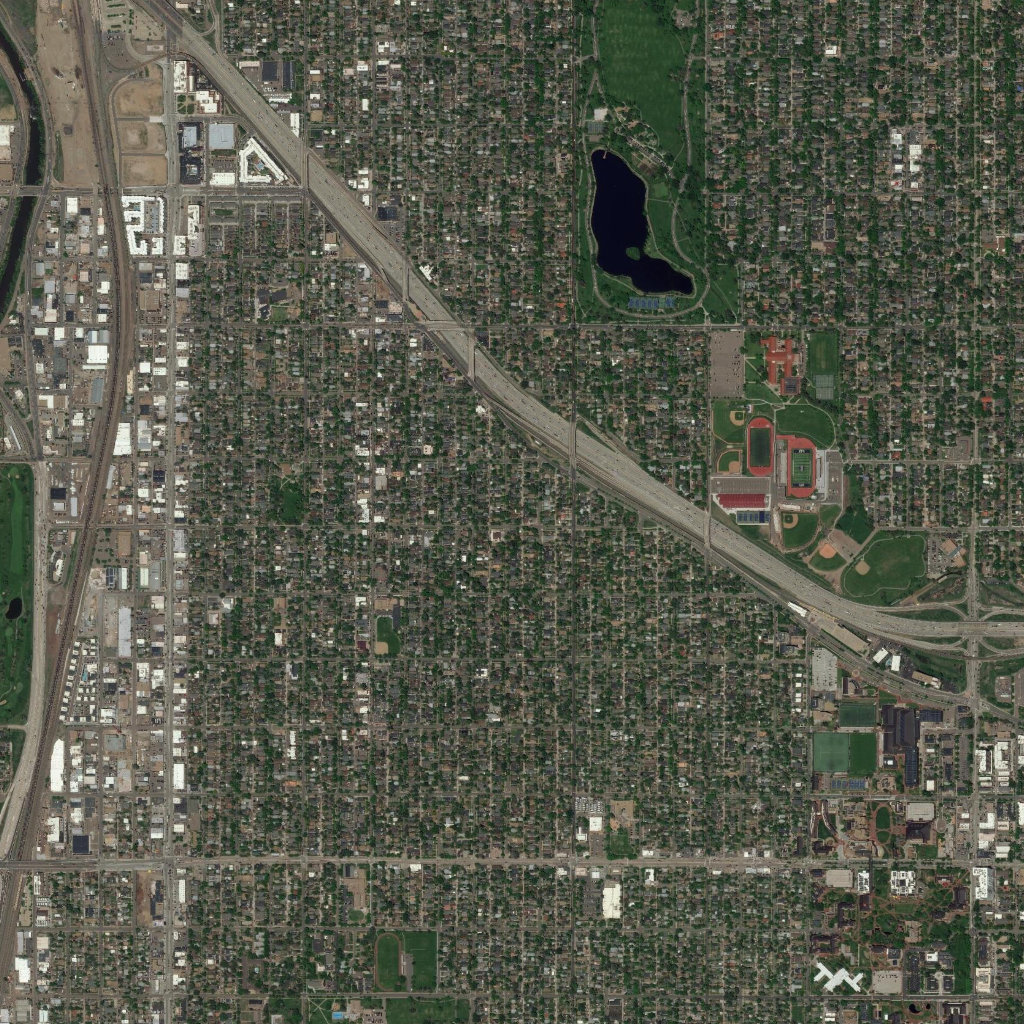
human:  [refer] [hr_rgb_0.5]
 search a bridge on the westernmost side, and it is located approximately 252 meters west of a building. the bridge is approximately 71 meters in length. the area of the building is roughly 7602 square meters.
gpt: <box>[[1, 18, 4, 19, 0]]</box>

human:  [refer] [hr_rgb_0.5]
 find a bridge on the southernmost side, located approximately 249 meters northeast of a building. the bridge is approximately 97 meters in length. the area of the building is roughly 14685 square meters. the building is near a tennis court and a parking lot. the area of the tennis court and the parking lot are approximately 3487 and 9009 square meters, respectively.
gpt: <box>[[93, 60, 96, 62, 0]]</box>

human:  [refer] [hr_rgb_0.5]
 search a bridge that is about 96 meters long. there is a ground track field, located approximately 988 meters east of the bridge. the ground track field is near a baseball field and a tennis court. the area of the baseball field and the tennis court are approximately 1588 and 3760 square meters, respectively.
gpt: <box>[[42, 31, 45, 32, 0]]</box>

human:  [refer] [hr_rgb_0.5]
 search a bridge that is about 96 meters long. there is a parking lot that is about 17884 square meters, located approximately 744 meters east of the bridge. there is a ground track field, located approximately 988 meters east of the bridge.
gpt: <box>[[42, 31, 45, 32, 0]]</box>